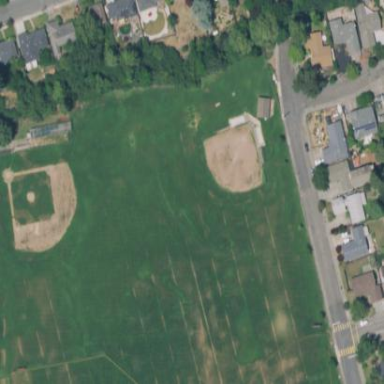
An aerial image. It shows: Softball pitch for leisure land activities.